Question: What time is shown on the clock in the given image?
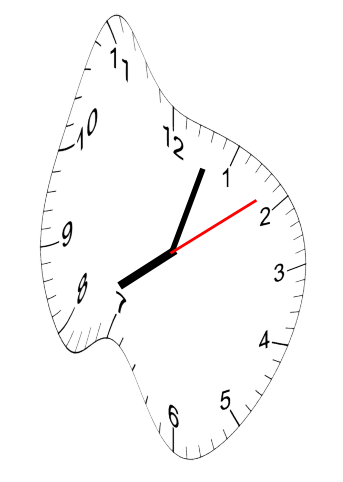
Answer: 08:03:09